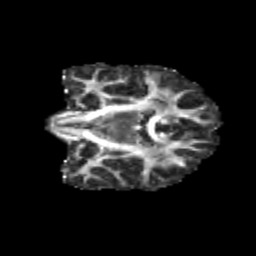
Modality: FA
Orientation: coronal
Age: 14
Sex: female
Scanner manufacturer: siemens
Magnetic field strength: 3 T
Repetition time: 3.8 s
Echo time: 0.07 s